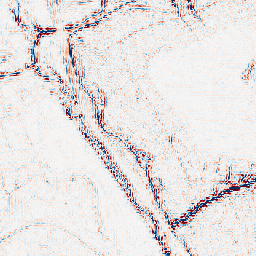
Category: wavelet
Decomposition family: wavelet_dwt
Decomposition parameters: wavelet: db2
level: 2
Upsampling method: lanczos
Upsampling parameters: scale: 2
Upsampling scale: 2